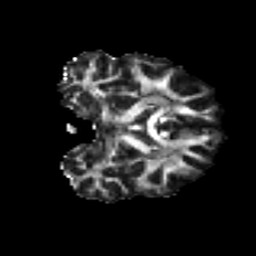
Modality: FA
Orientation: coronal
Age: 31
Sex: male
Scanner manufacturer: ge
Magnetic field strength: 3 T
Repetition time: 7.8 s
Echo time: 0.061 s